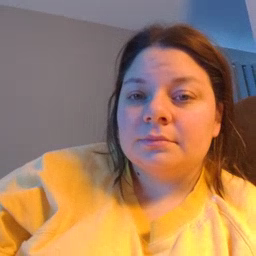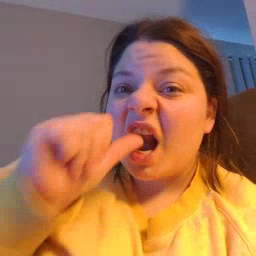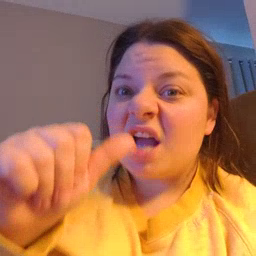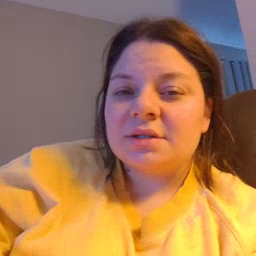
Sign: nuts